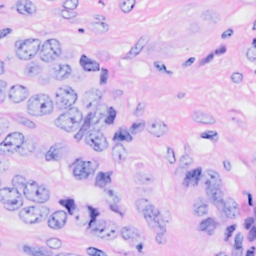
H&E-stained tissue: Breast